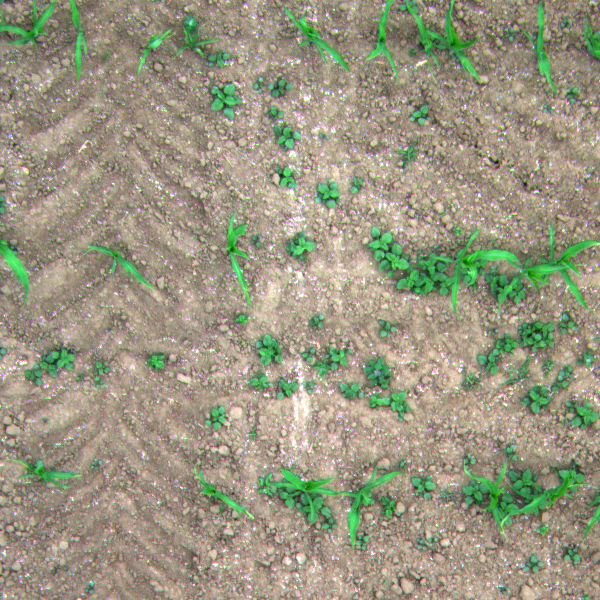
Acquisition date: 2023-06-06
Tile: 0942
Annotated plant instances:
label: amaranth
label: amaranth
label: amaranth
label: amaranth
label: amaranth
label: amaranth
label: amaranth
label: amaranth
label: amaranth
label: amaranth
label: amaranth
label: amaranth
label: amaranth
label: amaranth
label: amaranth
label: amaranth
label: amaranth
label: amaranth
label: amaranth
label: amaranth
label: amaranth
label: amaranth
label: amaranth
label: amaranth
label: amaranth
label: amaranth
label: amaranth
label: amaranth
label: amaranth
label: amaranth
label: amaranth
label: amaranth
label: amaranth
label: amaranth
label: amaranth
label: amaranth
label: amaranth
label: amaranth
label: amaranth
label: amaranth
label: amaranth
label: amaranth
label: amaranth
label: amaranth
label: amaranth
label: amaranth
label: amaranth
label: amaranth
label: weed_other
label: amaranth
label: amaranth
label: amaranth
label: amaranth
label: amaranth
label: amaranth
label: amaranth
label: amaranth
label: amaranth
label: amaranth
label: amaranth
label: quickweed
label: amaranth
label: amaranth
label: amaranth
label: amaranth
label: amaranth
label: weed_other
label: amaranth
label: amaranth
label: amaranth
label: amaranth
label: amaranth
label: amaranth
label: amaranth
label: amaranth
label: amaranth
label: amaranth
label: amaranth
label: amaranth
label: amaranth
label: amaranth
label: amaranth
label: amaranth
label: amaranth
label: amaranth
label: amaranth
label: amaranth
label: amaranth
label: amaranth
label: amaranth
label: weed_other
label: amaranth
label: maize
label: maize
label: maize
label: maize
label: maize
label: maize
label: maize
label: maize
label: maize
label: maize
label: maize
label: maize
label: maize
label: amaranth
label: amaranth
label: maize
label: weed_other
label: amaranth
label: amaranth
label: amaranth
label: maize
label: amaranth
label: amaranth
label: maize
label: maize
label: maize
label: maize
label: maize
label: maize
label: maize
label: maize
label: maize
label: barnyard_grass
label: weed_other
label: barnyard_grass
label: barnyard_grass
label: barnyard_grass
label: barnyard_grass
label: weed_other
label: barnyard_grass
label: weed_other
label: weed_other
label: barnyard_grass
label: weed_other
label: amaranth